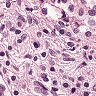
Metastatic tissue present: no